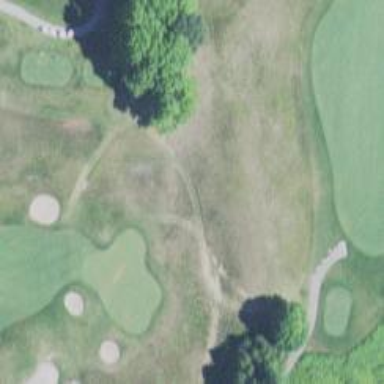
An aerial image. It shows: Rough area on grassy golf course.